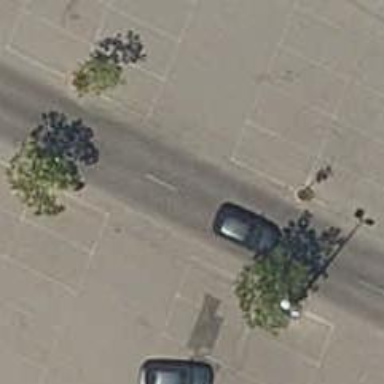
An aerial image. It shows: Road serving as parking aisle.